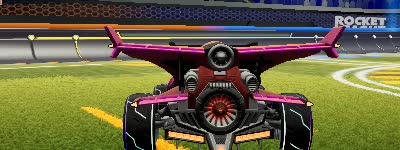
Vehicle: aftershock